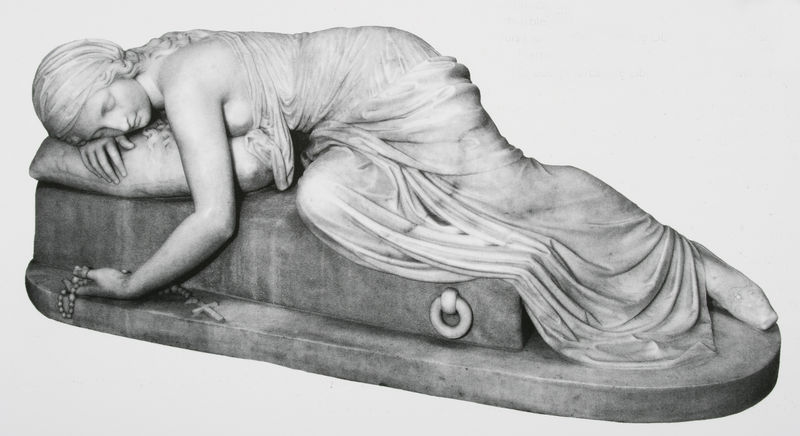
Titel: Beatrice Cenci
Künstler: Harriet Hosmer
Standort: St. Louis (Missouri)
Institution: St. Louis Mercantile Library
Schlagwörter: fuß, hand, nackt, schlaf, umhang, weiß, mädchen, brust, busen, finger, frau, frisur, grau, haar, kleid, marmor, schwarz, tuch, jung, arm, falten, gesicht, sockel, stein, tod, tot, trauer, hände, figur, gewand, haare, stoff, klassizismus, perlen, skulptur, statue, lächeln, bein, brüste, gesäß, liegen, ruhen, schlafen, schlafend, schlafende, schuhe, kette, kissen, jugendstil, weiblich, zopf, faltenwurf, plastik, podest, erotik, knie, liegend, sein, perlenkette, ring, lider, befestigung, foto, fotografie, photographie, griff, kreuz, traum, liegende, drapiert, beten, schuh, off, photo, sarg, grab, sterben, toga, betende, heilige, maria, magdalena, rosenkranz, tunika, psyche, gläubige, gewandfalten, mamor, klassisch, pferdeschwanz, friedlich, krypta, sarkophag, lagern, kreutz, grabplatte, öse, liegefigur, persephone, langes haar, sakophag, sargdeckel, maror, sclaf, eingeschlafen, canova, grabskulptur, grabplastik, friedvoll, alabasta, fari, gebetskette, gebetskranz, reigiös, chlaf, grabfigur, u, osenkranz, rust, erotik über den tod hinaus